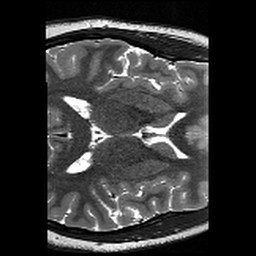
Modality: T2w
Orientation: axial
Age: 18
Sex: female
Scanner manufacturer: siemens
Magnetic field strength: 3 T
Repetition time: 13.15 s
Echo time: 0.082 s